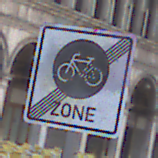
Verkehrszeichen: EndeFahrradzone
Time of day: SunriseSunset
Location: Outdoor (Urban)
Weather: PartlyCloudy
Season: NotSpecified
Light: Natural